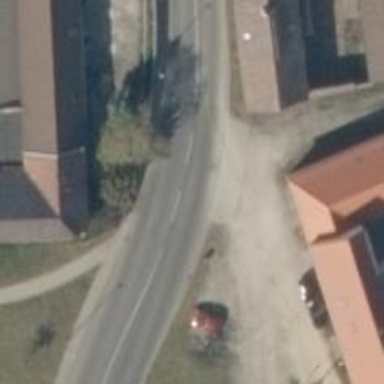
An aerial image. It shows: Asphalt road classified as tertiary.